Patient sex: M
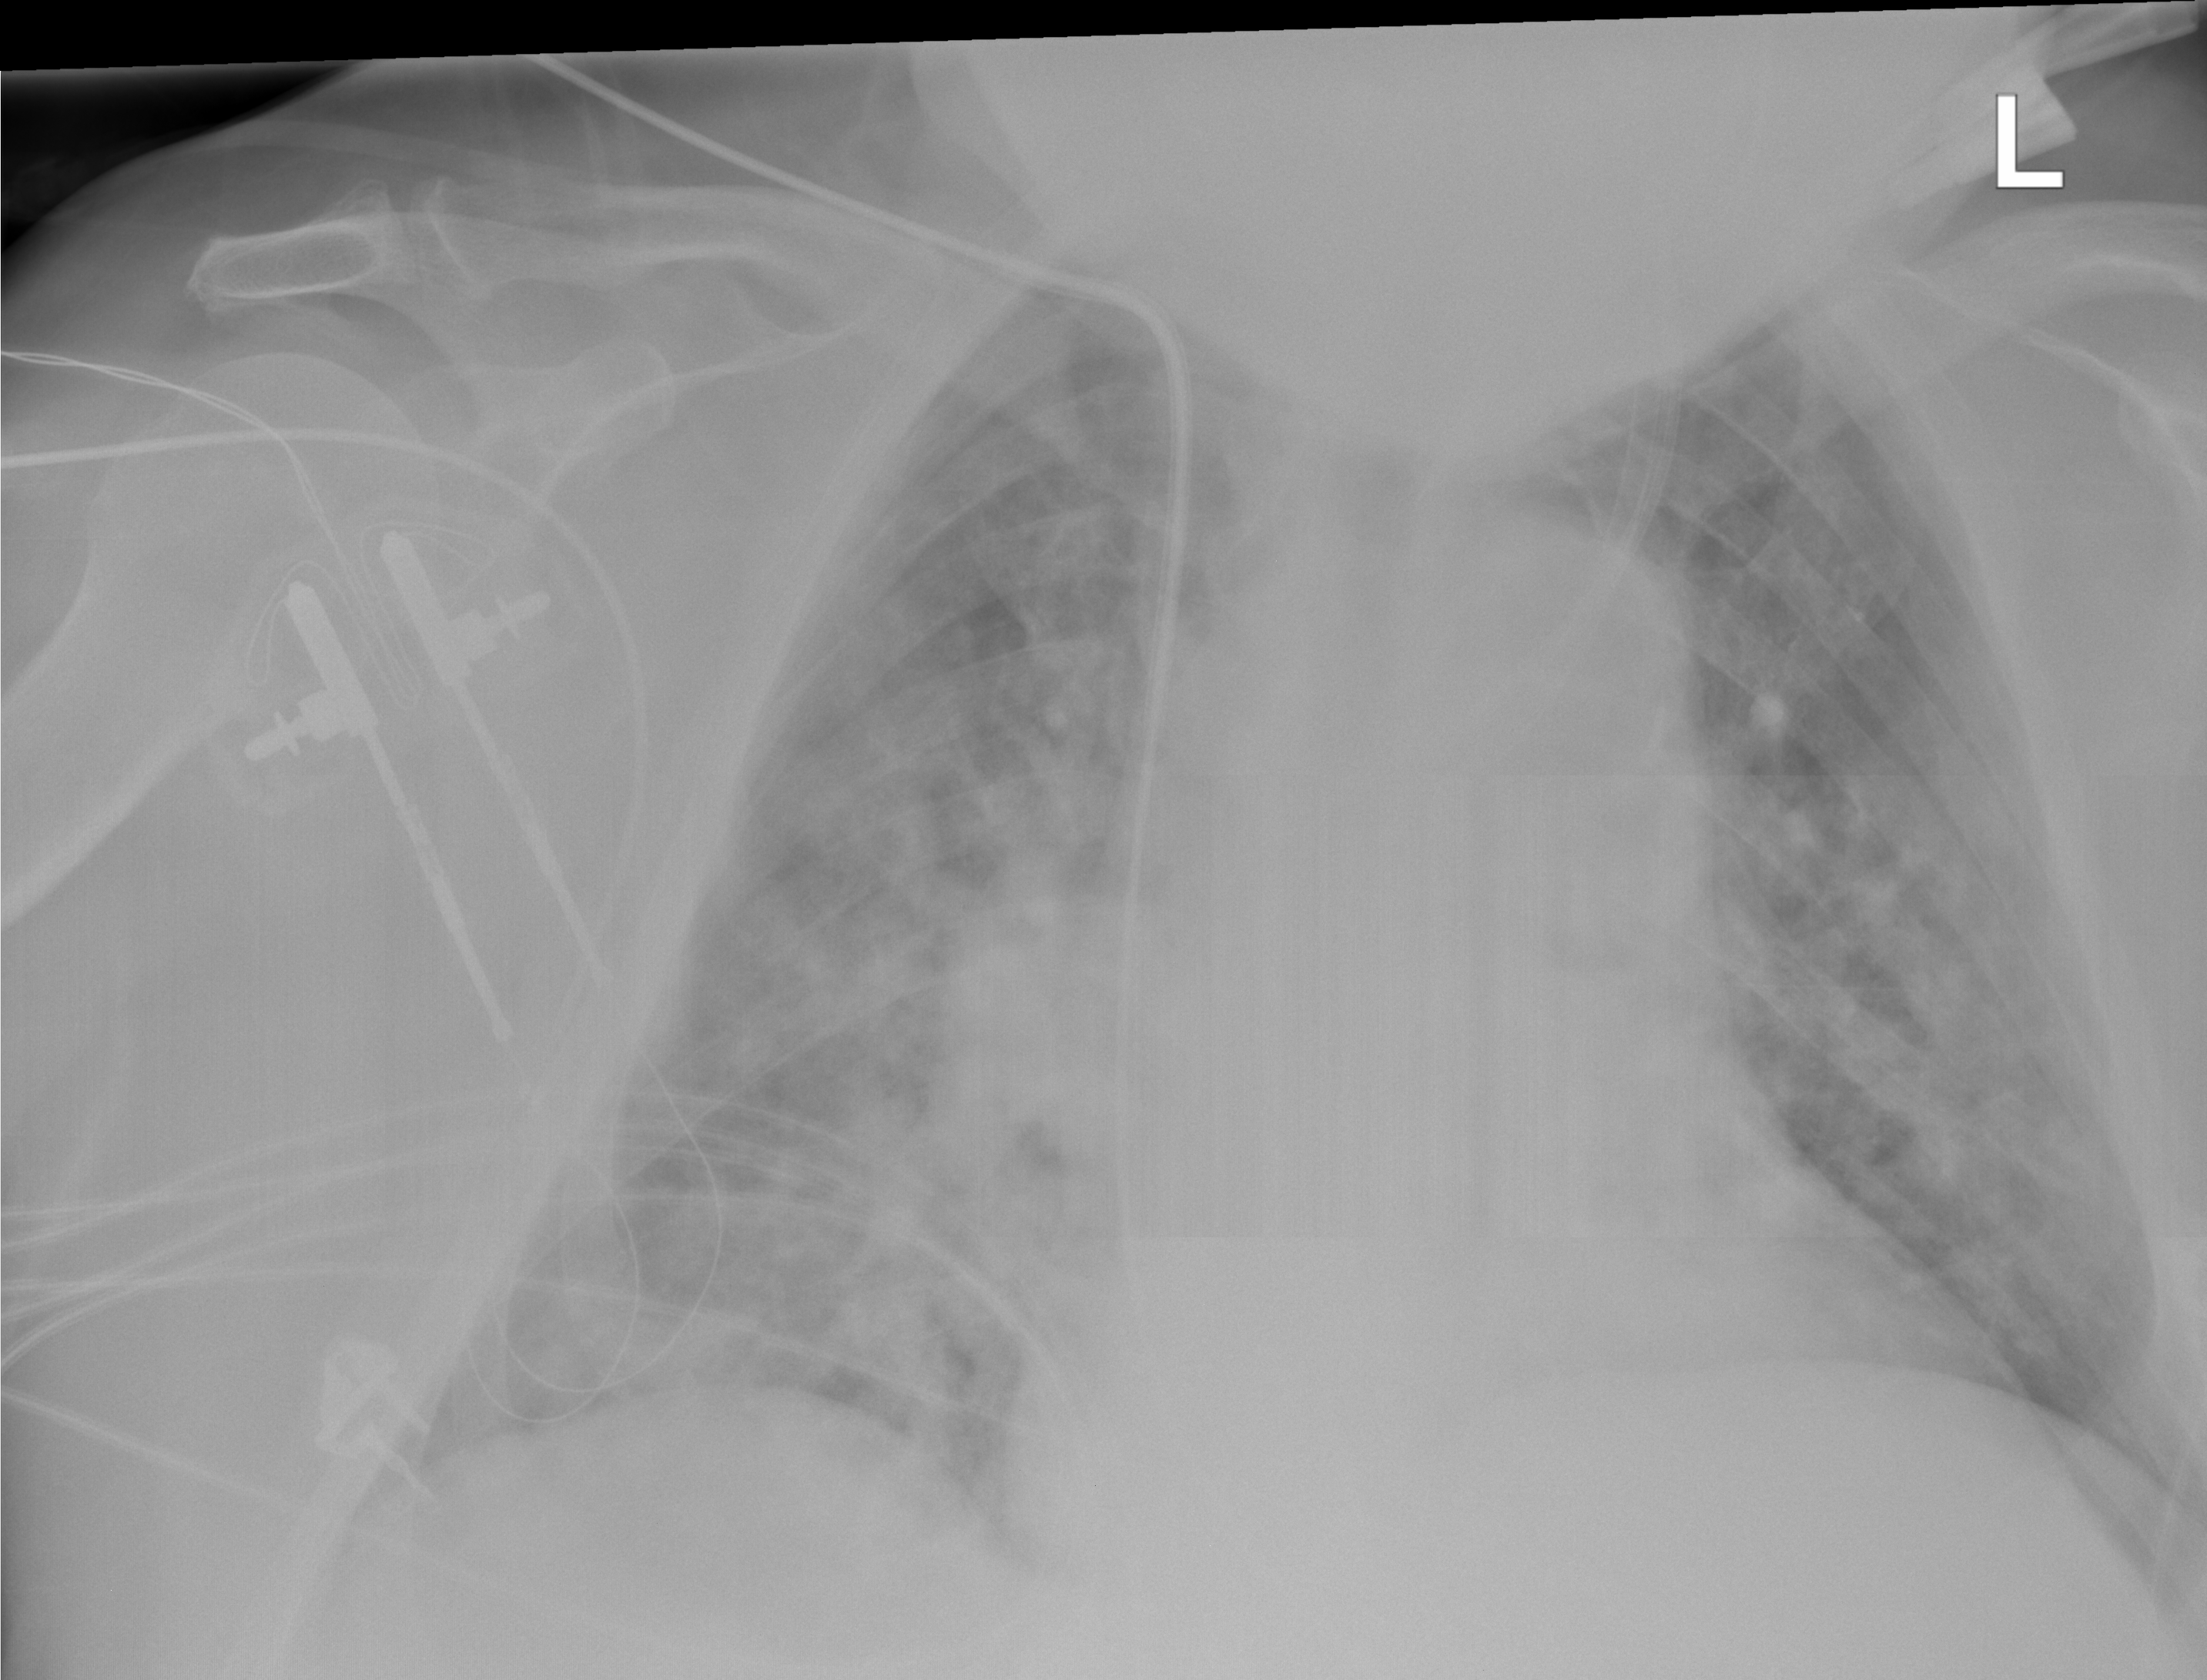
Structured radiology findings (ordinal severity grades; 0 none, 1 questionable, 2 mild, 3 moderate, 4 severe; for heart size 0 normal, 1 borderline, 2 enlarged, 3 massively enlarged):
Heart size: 2
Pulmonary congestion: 2
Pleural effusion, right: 0
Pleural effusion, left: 0
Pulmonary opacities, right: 3
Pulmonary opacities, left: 3
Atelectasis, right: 2
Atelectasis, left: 0